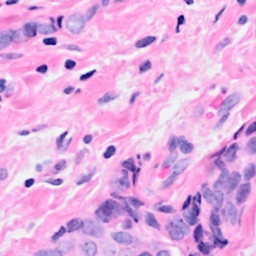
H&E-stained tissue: Breast